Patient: sex M, age 69
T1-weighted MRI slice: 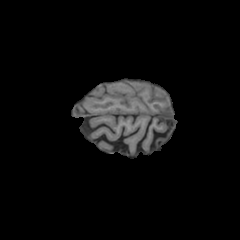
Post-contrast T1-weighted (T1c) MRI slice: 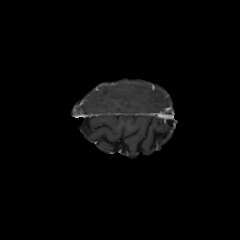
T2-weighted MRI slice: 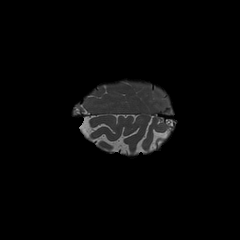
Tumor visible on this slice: no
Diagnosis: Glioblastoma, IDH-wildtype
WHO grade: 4